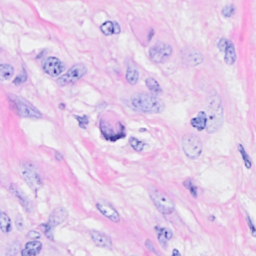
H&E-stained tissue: Breast